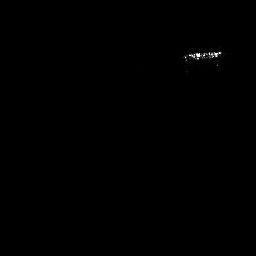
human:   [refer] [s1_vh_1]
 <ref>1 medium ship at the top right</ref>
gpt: <box>[[70, 18, 86, 26, 0]]</box>